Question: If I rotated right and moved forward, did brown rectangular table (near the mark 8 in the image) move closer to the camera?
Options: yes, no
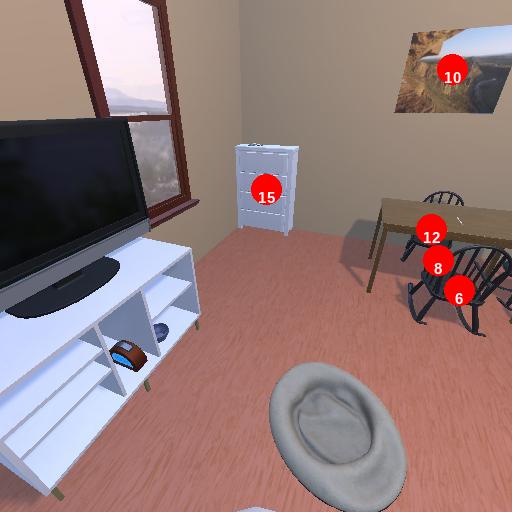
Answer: yes